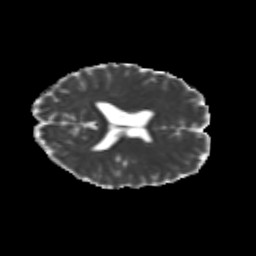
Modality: MD
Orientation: axial
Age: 25
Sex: female
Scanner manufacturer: siemens
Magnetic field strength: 3 T
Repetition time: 3.5 s
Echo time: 0.104 s